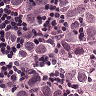
Metastatic tissue present: yes